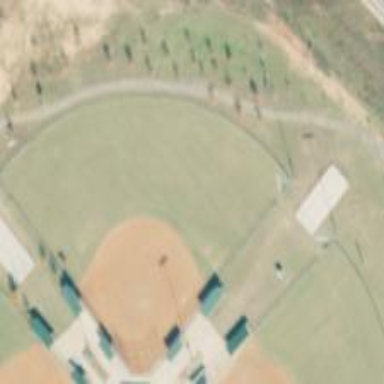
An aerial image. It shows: Baseball pitch for leisure land activities.